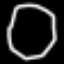
Label: octagon